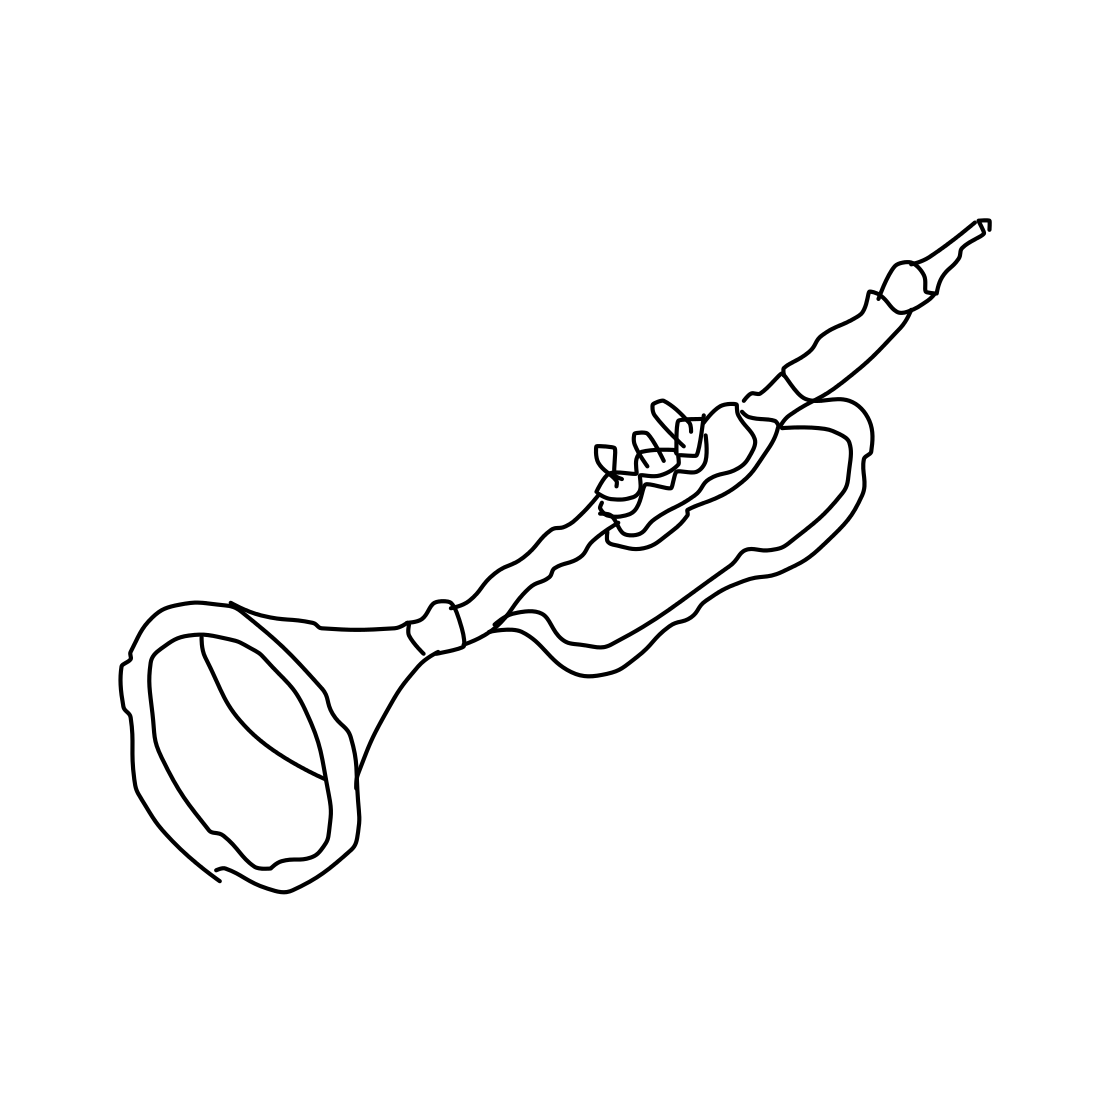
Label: trumpet